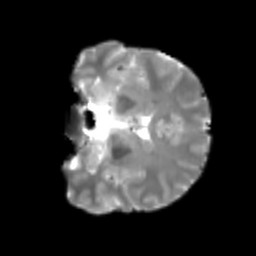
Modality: T2w
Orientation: coronal
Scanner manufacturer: siemens
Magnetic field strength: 3 T
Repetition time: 4 s
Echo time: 0.0594 s